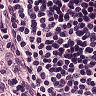
Metastatic tissue present: no